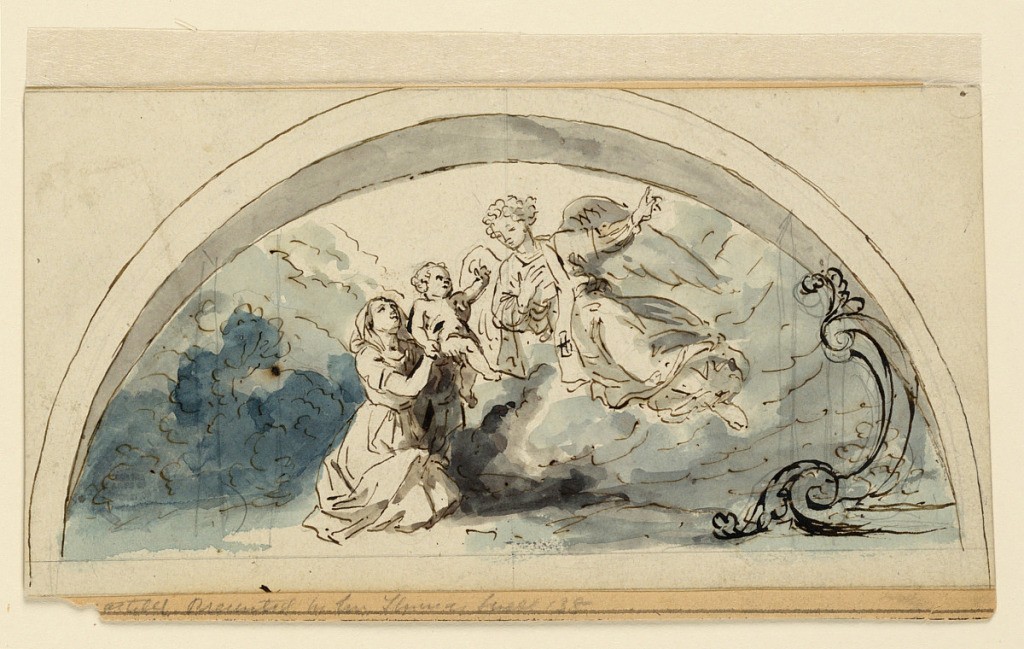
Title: Design for a Lunette
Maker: Giacomo Casa, Italian, 1835 – 1887
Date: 1855–1860
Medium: Pencil, pen and ink, brush and sepia, watercolor on paper
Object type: Drawing
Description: Horizontal rectangle showing design for a lunette with a mother, child and angel.